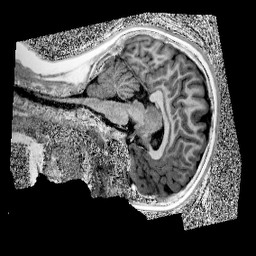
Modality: UNIT1
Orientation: sagittal
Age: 9
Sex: female
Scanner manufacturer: siemens
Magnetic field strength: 3 T
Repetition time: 4 s
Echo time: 0.00299 s